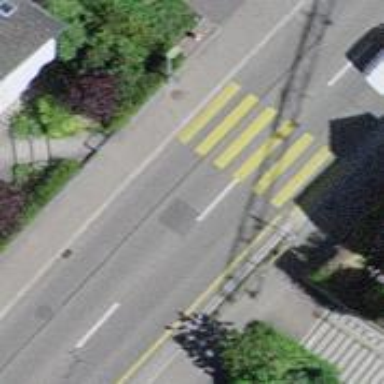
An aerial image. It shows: Set of steps on the road.